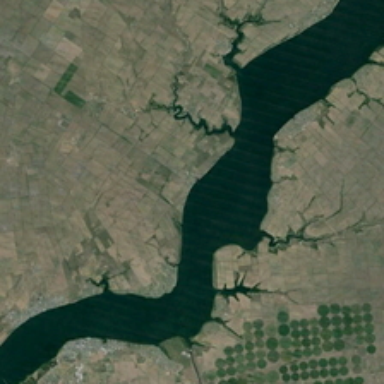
On both sides of the river there is a lot of bare land .